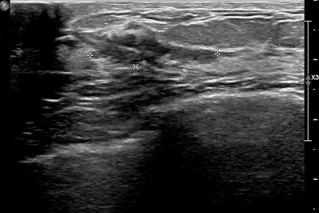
Posttreatment imaging evaluation. Ultrasonography showed that the dimensions of the malignant mass had decreased to 2.1 x 1.0 cm (A).
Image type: radiology (ultrasound)